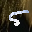
Label: 5